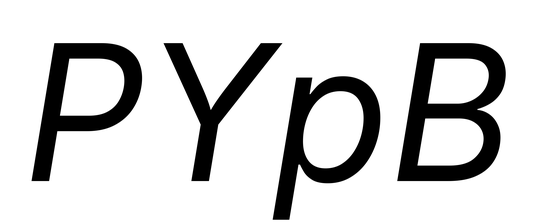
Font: Inter-Italic_Italic